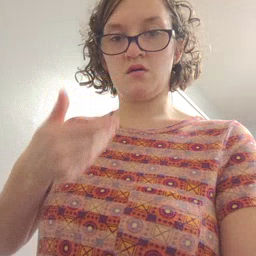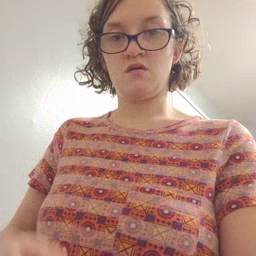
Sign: pizza